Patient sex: F
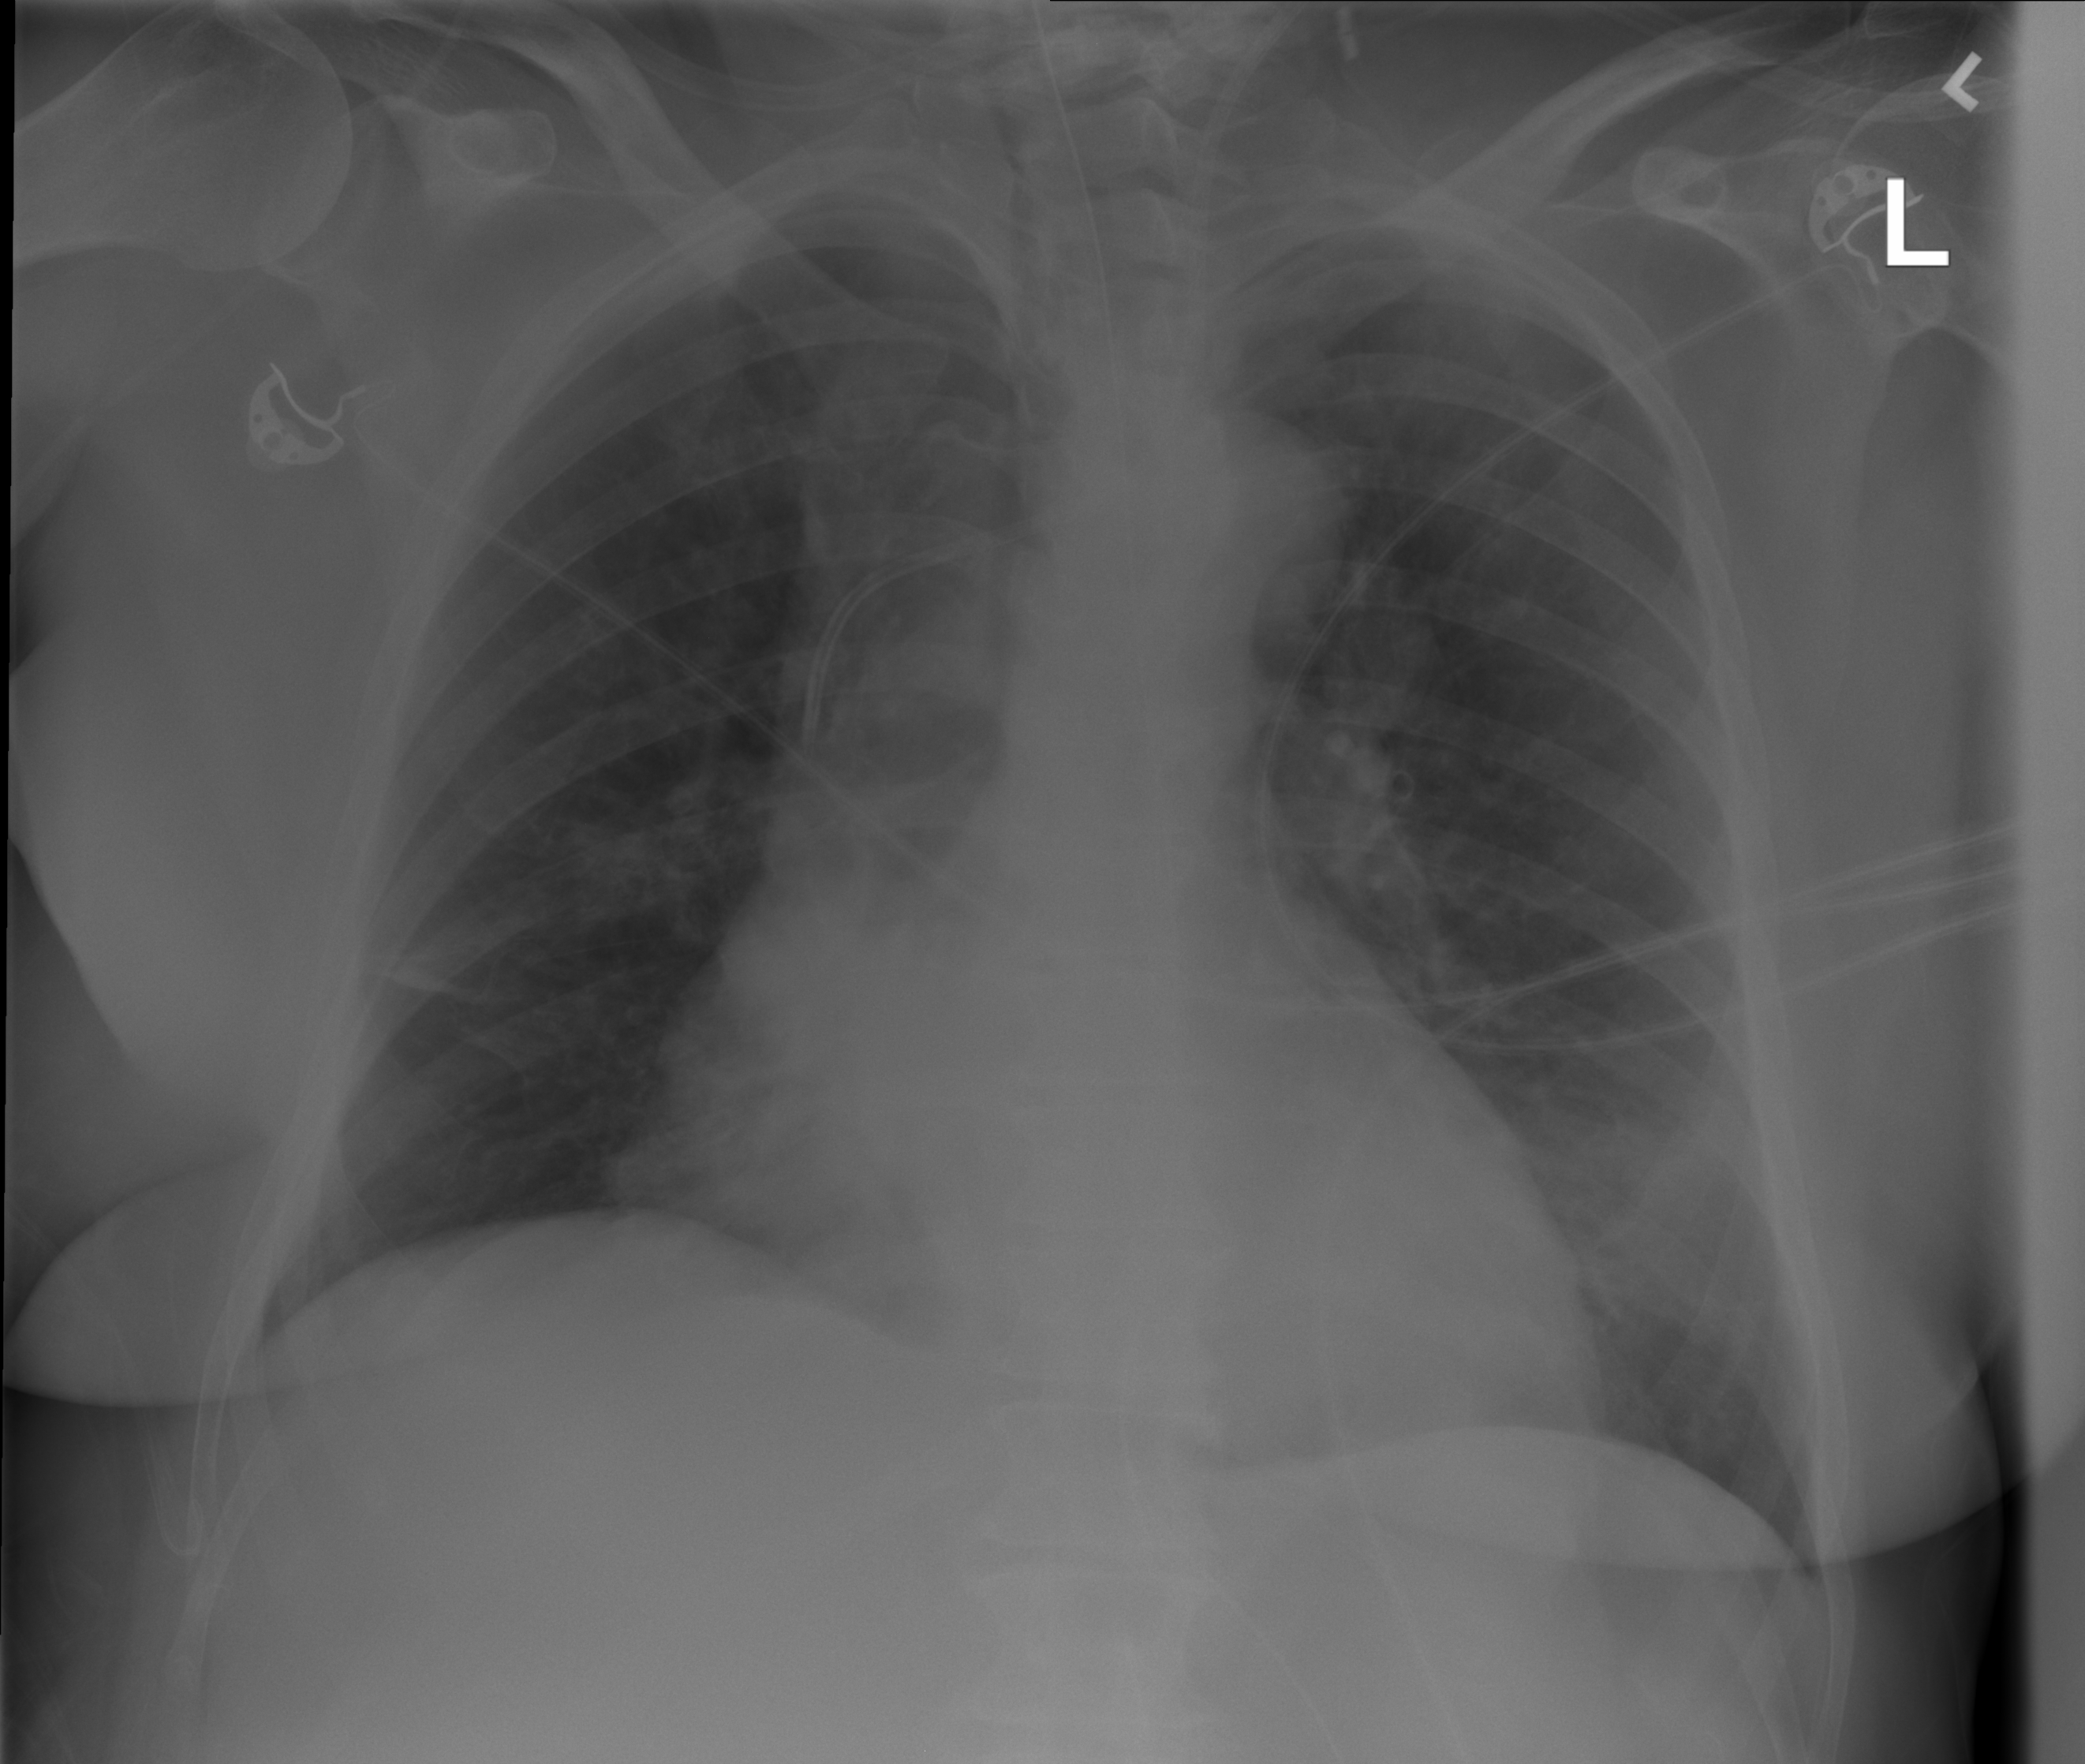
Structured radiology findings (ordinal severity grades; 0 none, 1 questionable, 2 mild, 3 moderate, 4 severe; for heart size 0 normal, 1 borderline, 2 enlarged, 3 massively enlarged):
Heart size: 2
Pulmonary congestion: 2
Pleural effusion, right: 2
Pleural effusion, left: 0
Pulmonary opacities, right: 0
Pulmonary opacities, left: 0
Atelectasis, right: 1
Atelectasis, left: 2